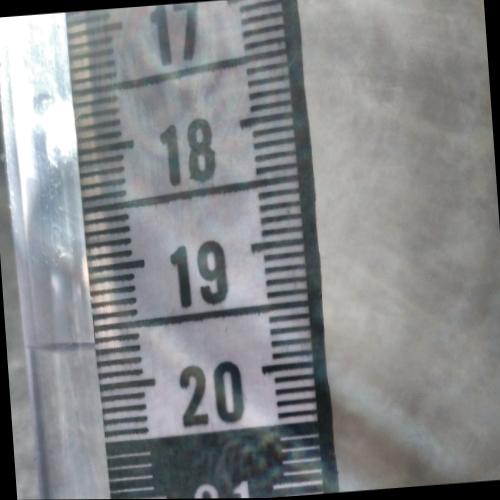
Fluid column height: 19.6 cm